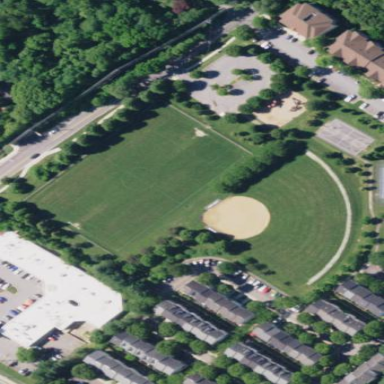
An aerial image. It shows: Baseball pitch for leisure and sports activities.